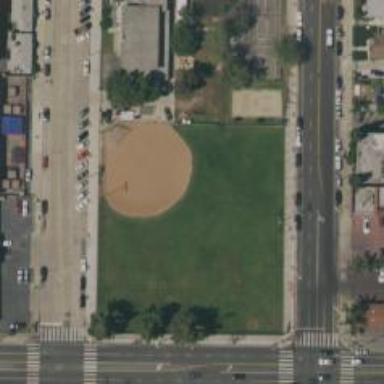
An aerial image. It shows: Baseball pitch for leisure land activities.